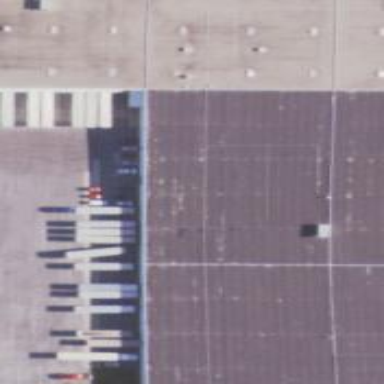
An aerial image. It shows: Industrial building.